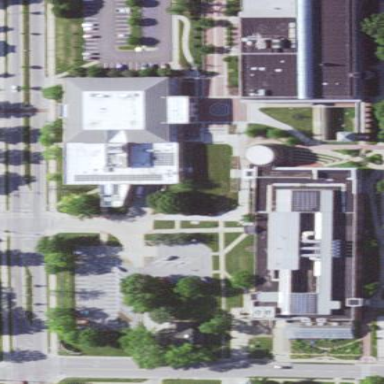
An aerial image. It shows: University building.